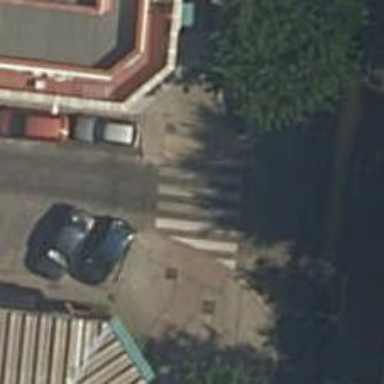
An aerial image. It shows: Uncontrolled zebra crossing on the road.